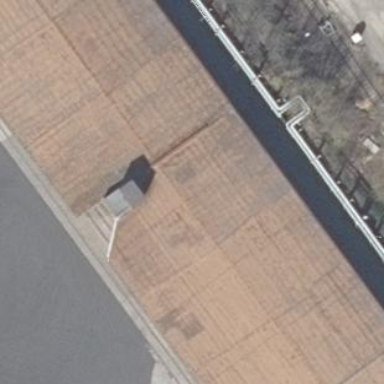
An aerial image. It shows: Industrial building.